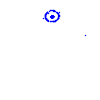
Particle: proton